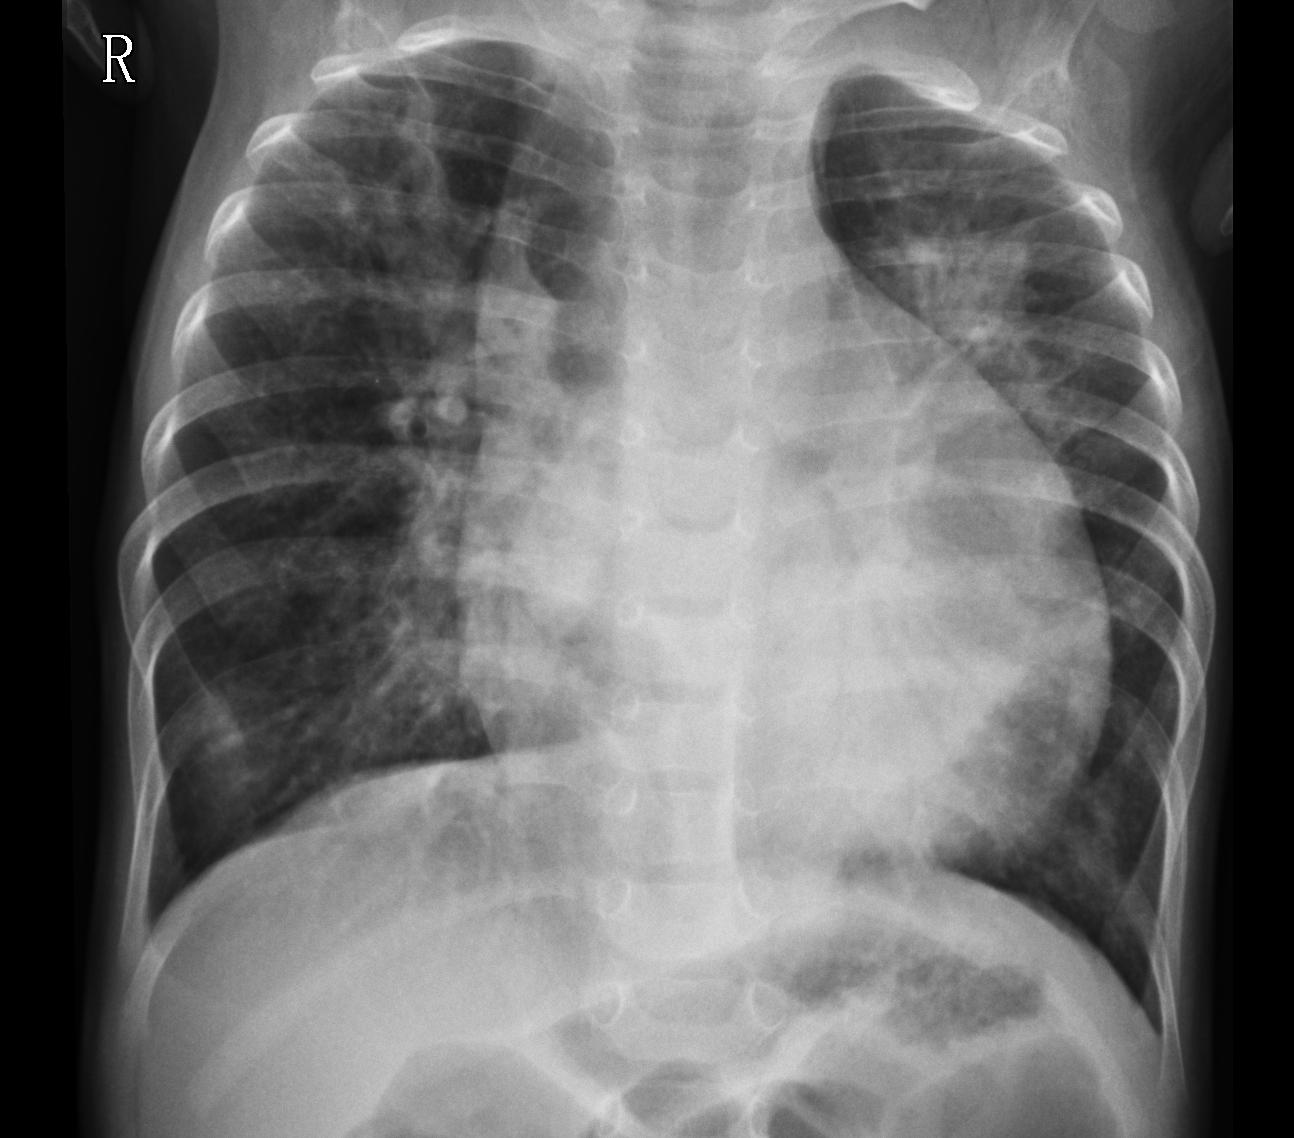
Diagnosis: PNEUMONIA